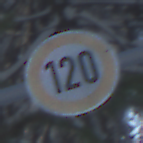
Verkehrszeichen: Geschwindigkeit120
Umgebung: Outdoor, Nature
Tageszeit: MorningAfternoon
Wetter: Clear
Licht: Natural
Jahreszeit: Winter
Kontrast: LowContrast